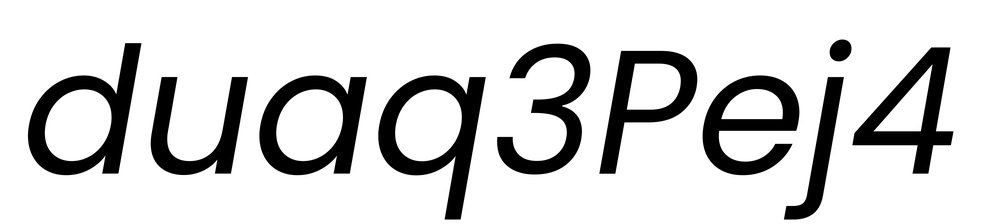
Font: Poppins-Italic